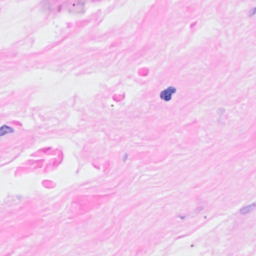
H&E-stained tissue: Breast